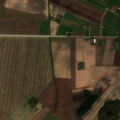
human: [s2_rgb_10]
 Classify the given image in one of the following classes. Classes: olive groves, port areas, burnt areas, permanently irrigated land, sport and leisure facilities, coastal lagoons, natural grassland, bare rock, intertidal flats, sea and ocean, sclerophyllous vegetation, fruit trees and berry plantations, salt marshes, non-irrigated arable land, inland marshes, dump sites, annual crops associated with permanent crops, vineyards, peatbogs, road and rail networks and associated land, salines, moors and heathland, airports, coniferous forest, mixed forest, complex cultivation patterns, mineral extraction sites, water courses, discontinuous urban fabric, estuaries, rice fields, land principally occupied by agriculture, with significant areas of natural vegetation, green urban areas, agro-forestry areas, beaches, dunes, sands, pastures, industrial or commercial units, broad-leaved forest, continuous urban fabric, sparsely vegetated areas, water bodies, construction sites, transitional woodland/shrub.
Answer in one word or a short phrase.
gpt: discontinuous urban fabric, non-irrigated arable land, complex cultivation patterns